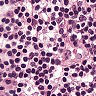
Metastatic tissue present: no